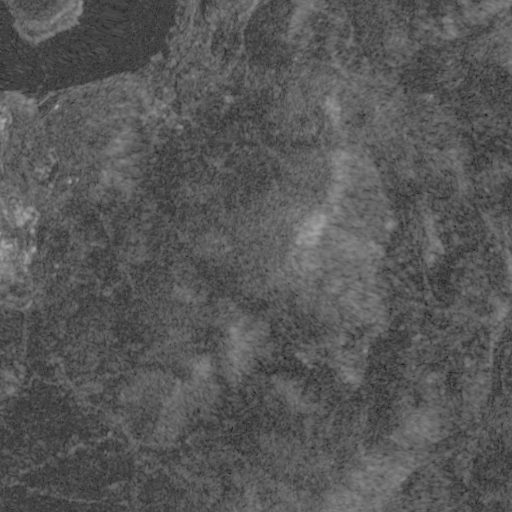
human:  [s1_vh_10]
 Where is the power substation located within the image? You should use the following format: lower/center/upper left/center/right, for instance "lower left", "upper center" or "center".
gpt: The power substation is located in the center left of the image.
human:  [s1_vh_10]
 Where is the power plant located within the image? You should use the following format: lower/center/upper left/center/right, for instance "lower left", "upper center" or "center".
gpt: There is no power plant in the image.

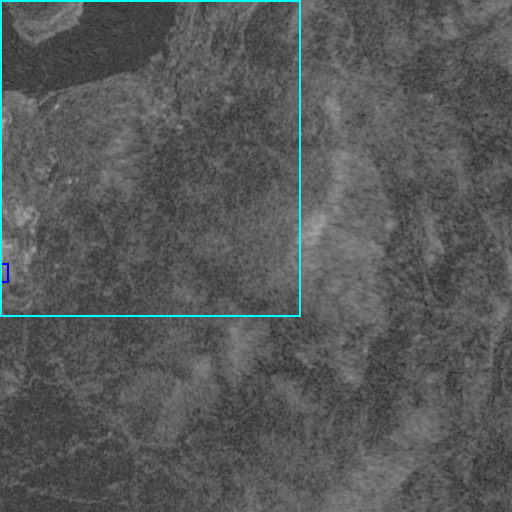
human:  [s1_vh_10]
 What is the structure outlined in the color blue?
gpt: The structure outlined in blue is a power substation.
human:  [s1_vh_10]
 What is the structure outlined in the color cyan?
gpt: The structure outlined in cyan is a quarry.
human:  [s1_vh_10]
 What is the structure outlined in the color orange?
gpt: There is no orange outline.